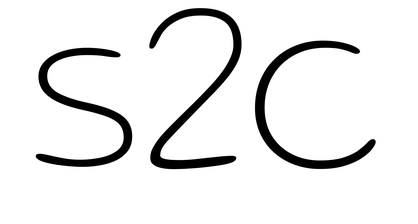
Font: Gluten_Thin